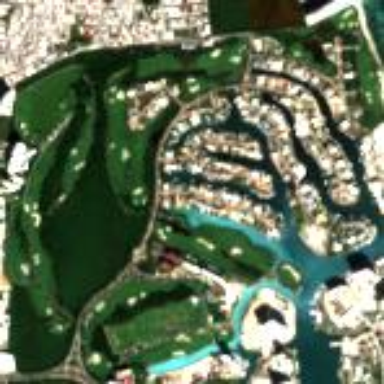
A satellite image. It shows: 18-hole golf course situated within leisure land.